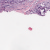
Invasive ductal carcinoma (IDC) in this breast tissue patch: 0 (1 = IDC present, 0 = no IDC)